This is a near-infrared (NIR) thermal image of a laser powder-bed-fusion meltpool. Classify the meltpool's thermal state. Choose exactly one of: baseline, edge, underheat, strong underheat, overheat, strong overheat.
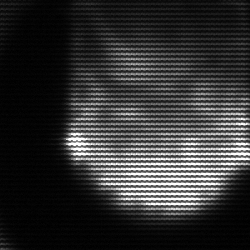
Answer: edge